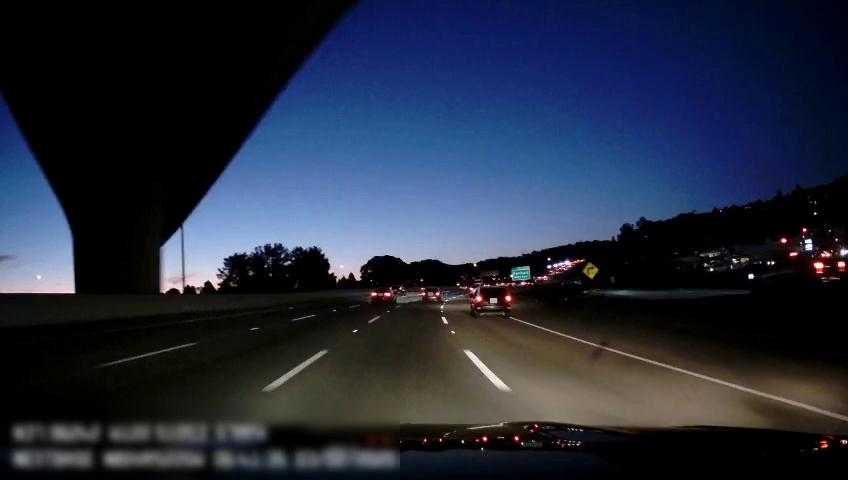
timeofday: Night
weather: Other
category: Drivable Space
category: Vehicles | SUV
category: Vehicles | Car
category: Vehicles | Car
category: Vehicles | SUV
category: Vehicles | Car
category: Lanes | Current Lane
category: Lanes | Current Lane
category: Lanes | Alternate Lane
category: Lanes | Alternate Lane
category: Lanes | Alternate Lane
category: Traffic | Signs
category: Traffic | Signs